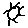
Label: sun